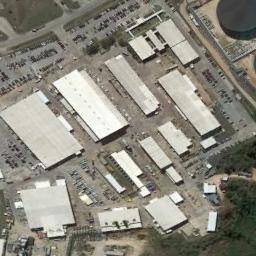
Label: industrial_area